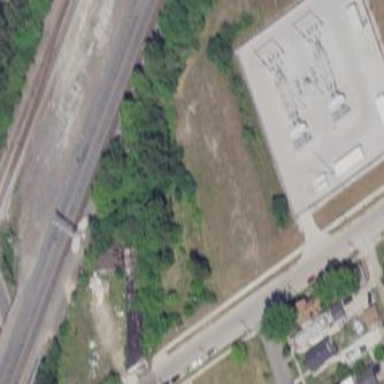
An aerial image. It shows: Wall surrounds the transmission-level power substation.